Interaction volume radius: 10 \u00c5
Interaction volume height: 25 \u00c5
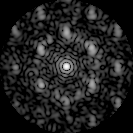
Disorder parameter: 0.5833